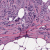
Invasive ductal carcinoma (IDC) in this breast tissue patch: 1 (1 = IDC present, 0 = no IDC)